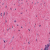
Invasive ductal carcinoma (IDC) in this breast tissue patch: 0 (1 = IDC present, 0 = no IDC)